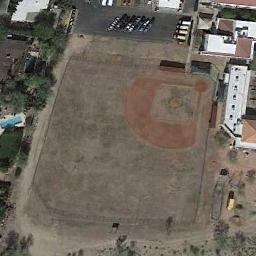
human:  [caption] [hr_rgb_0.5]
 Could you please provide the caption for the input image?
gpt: There are two baseball fields in the picture, One of which is about twice as large as the other .

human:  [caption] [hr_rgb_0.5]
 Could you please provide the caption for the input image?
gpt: There is a baseball diamond between many buildings and the trees .

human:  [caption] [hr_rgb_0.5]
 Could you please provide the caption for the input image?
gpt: There is a baseball diamond in the wasteland surrounded by the trees, Parking lot and houses .

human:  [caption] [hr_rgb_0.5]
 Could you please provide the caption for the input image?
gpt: Many buildings are next to  the  baseball diamond .

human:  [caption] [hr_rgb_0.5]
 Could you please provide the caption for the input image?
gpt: A baseball diamond next to a parking lot while a pool and some buildings beside .